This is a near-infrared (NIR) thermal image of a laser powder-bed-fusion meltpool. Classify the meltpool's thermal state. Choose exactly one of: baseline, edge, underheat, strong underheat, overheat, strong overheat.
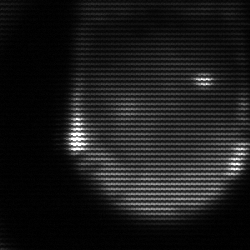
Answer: edge